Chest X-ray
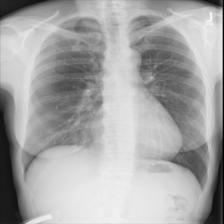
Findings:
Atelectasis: negative
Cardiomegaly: negative
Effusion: negative
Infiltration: negative
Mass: negative
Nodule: negative
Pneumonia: negative
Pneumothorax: negative
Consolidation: negative
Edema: negative
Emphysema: negative
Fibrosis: negative
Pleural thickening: negative
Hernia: negative